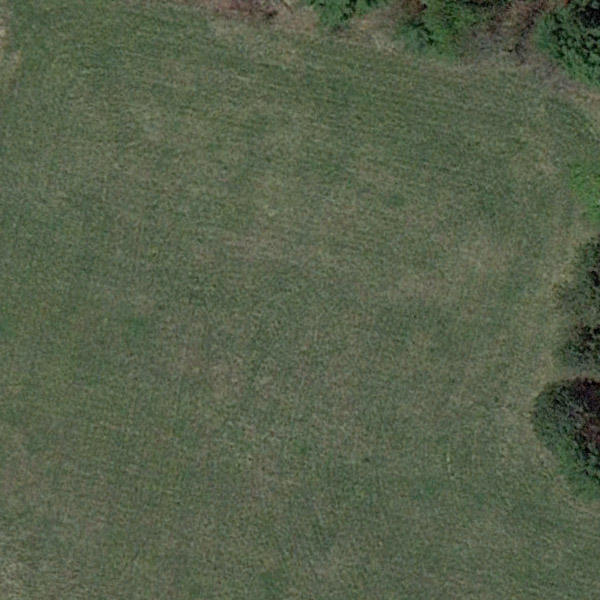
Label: Meadow